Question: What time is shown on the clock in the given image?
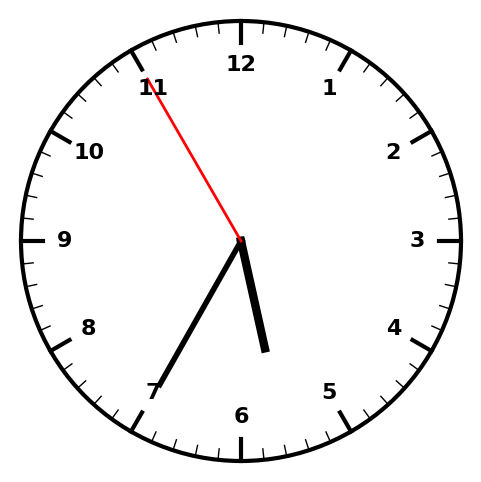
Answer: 05:34:55